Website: crate-barrel
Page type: receipt
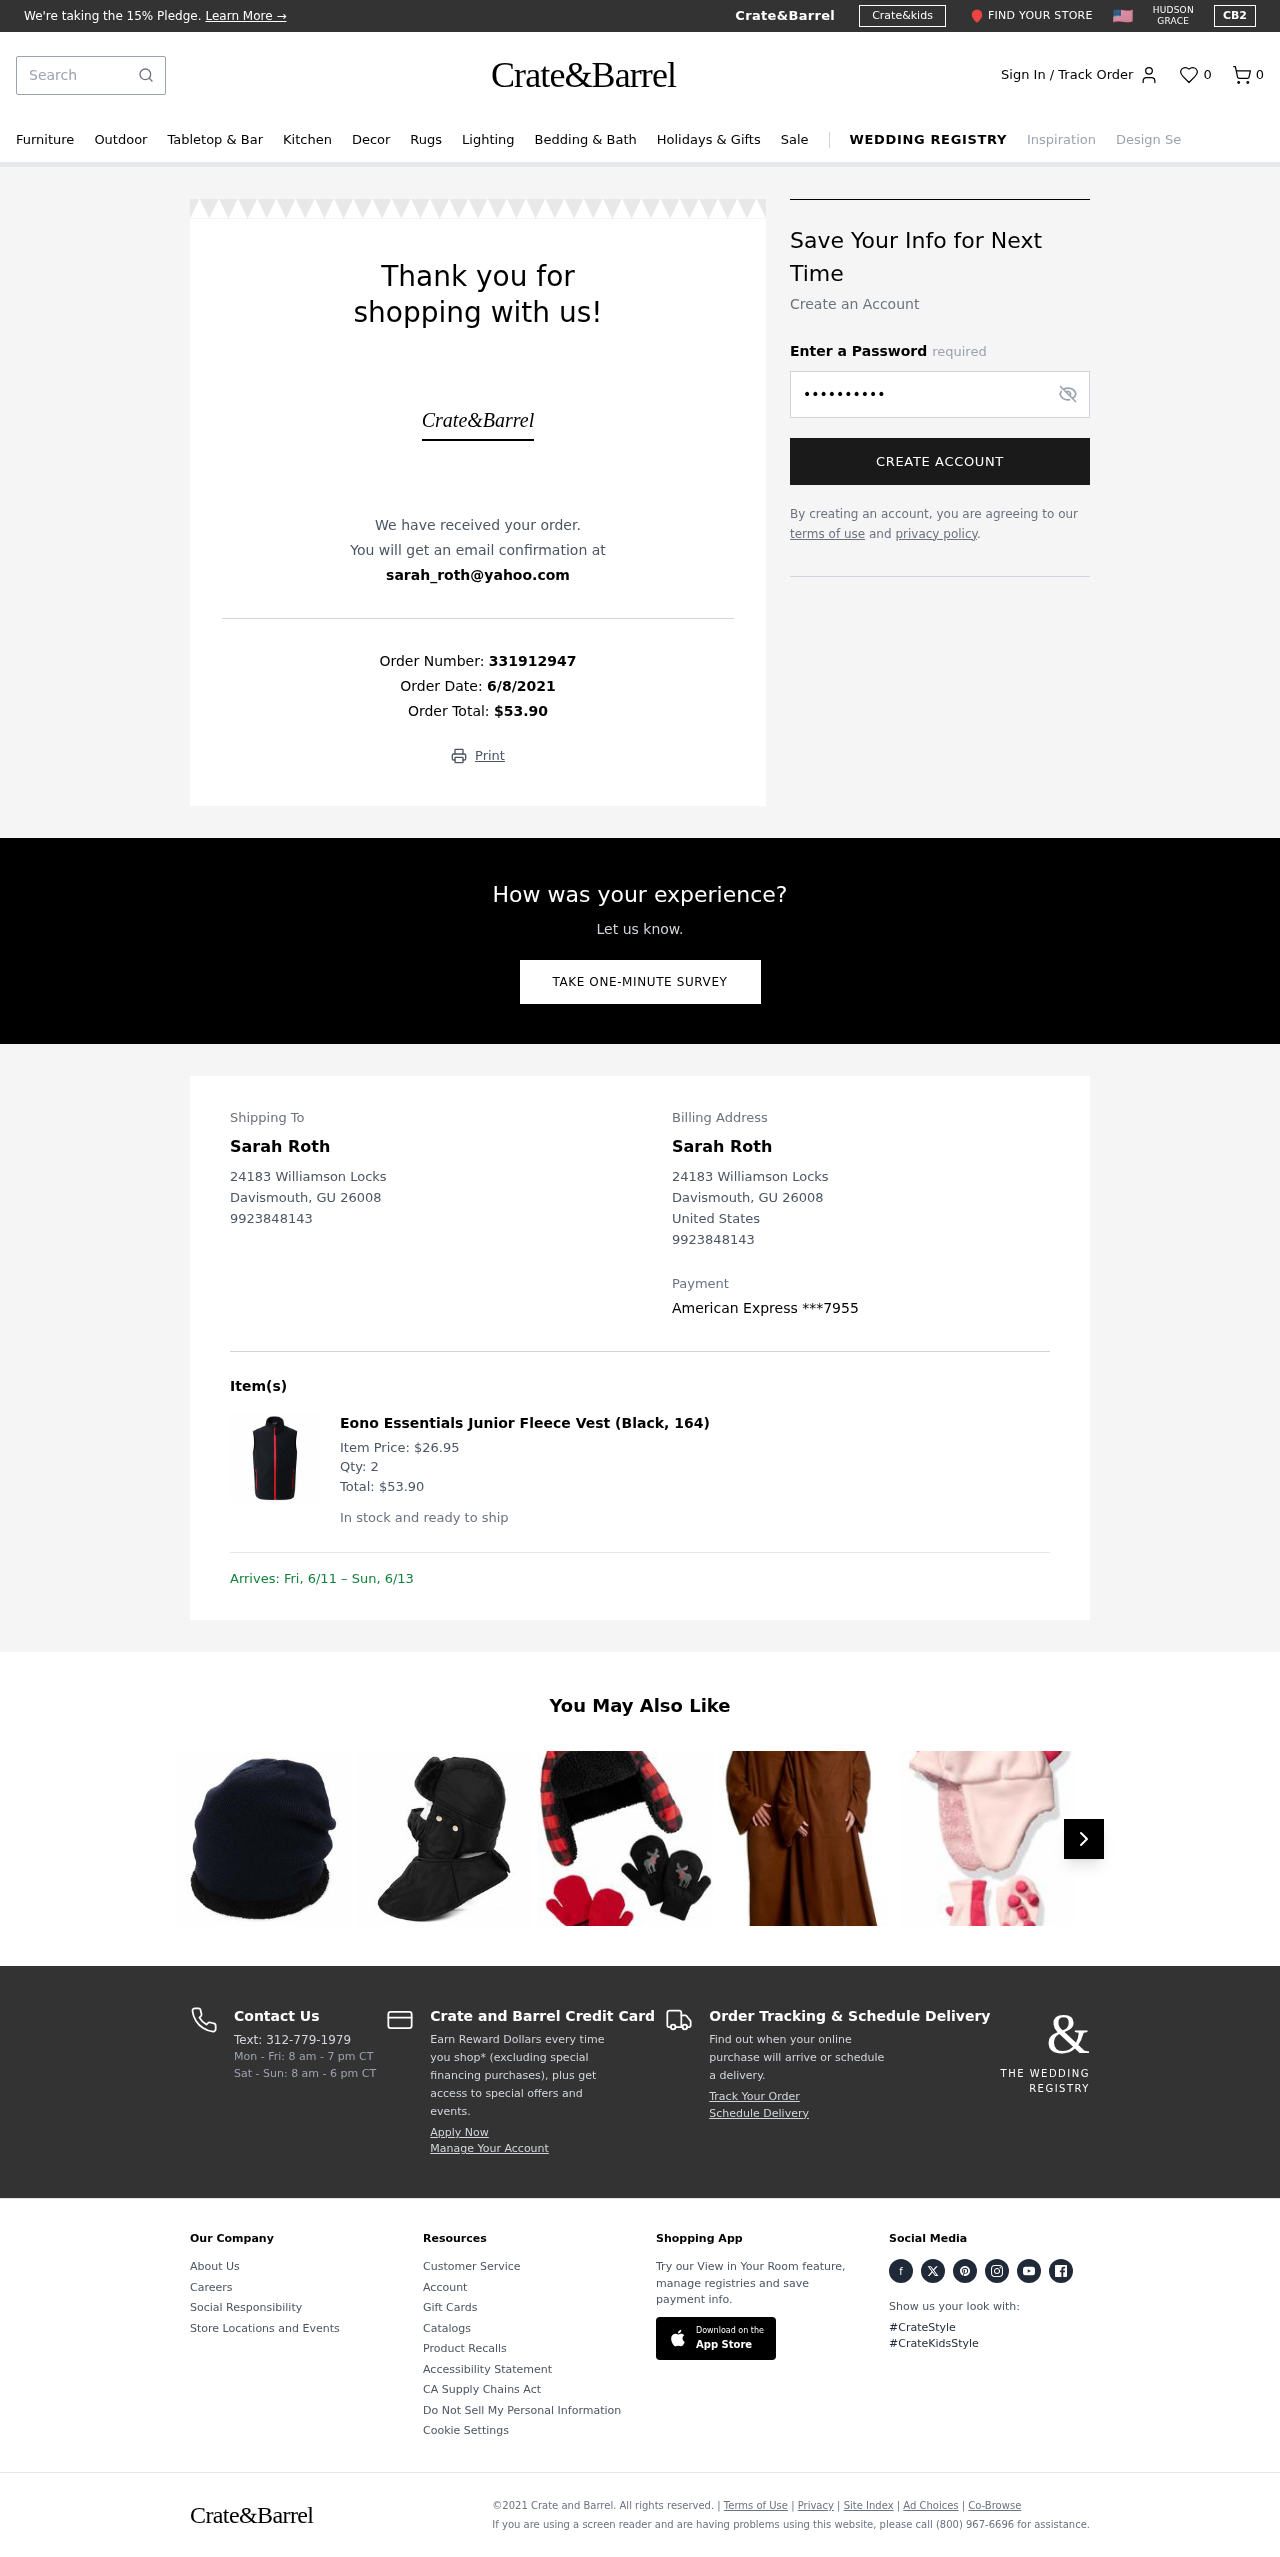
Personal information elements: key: PII_CARD_LAST4
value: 7955
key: PII_CARD_TYPE
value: American Express
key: PII_CITY
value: Davismouth
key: PII_COUNTRY
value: United States
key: PII_EMAIL
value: sarah_roth@yahoo.com
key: PII_FULLNAME
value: Sarah Roth
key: PII_PHONE
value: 9923848143
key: PII_POSTCODE
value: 26008
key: PII_STATE_ABBR
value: GU
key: PII_STREET
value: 24183 Williamson Locks
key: PII_FULLNAME2
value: Sarah Roth
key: PII_CITY2
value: Davismouth
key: PII_STATE_ABBR2
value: GU
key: PII_POSTCODE_FULL
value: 26008
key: PII_POSTCODE_NUMERIC
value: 26008
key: PII_PHONE2
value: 9923848143
Product elements: key: PRODUCT1_NAME
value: Eono Essentials Junior Fleece Vest (Black, 164)
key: PRODUCT1_PRICE
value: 26.95
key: PRODUCT1_QUANTITY
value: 2
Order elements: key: ORDER_NUM_ITEMS
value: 0
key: ORDER_ID
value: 331912947
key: ORDER_DATE
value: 6/8/2021
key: ORDER_TOTAL
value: $53.90
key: ORDER_ITEM_TOTAL
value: $53.90
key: ORDER_DELIVERY_DATE
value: Fri, 6/11 – Sun, 6/13
Search elements: key: HEADER_SEARCH
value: Search
Other elements: key: FAVORITES_COUNT
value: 0